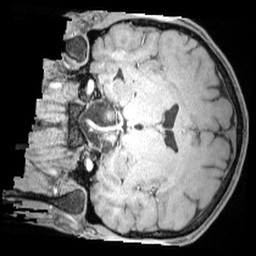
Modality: T1w
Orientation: coronal
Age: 26
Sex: male